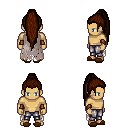
a pixel art fantasy rpg character, male body template, human, tanned skin, gray tattered cape, metal pants, brown extra-long topknot hairstyle, leather bracers, brown slippers, four views (front, back, left, right), 2x2 character sprite sheet, small pixel art, hard edges, no anti-aliasing